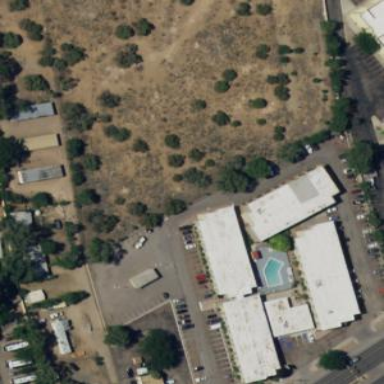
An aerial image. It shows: Motel that caters to tourists.